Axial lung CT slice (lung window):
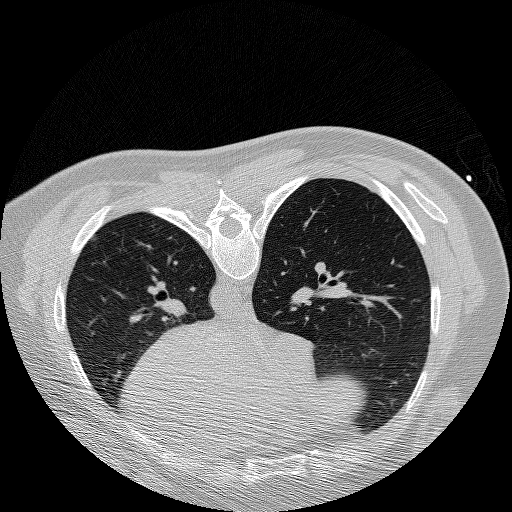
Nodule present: no